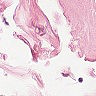
Metastatic tissue present: no